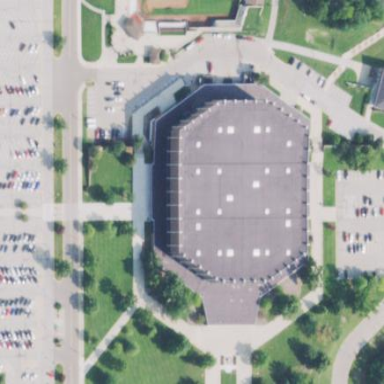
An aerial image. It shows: Sports center building.